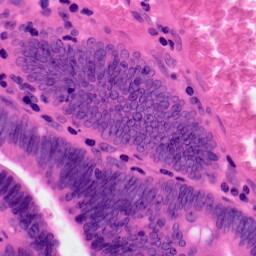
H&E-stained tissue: Colon